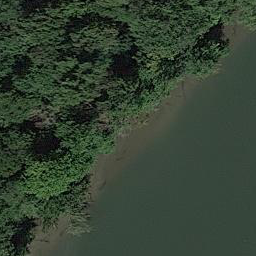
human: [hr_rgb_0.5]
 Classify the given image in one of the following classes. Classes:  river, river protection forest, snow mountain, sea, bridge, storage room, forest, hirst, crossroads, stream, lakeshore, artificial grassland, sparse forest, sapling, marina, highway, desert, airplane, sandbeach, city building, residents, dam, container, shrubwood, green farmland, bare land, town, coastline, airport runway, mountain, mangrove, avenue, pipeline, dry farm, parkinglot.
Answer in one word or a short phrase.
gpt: river protection forest